Question: I am trying to center an image vertically and horizontally inside a div. The structure is as follows:
CSS:
'''
.imgWrapper {
background-color: #000;
height: 100%;
min-height: 480px;
position: relative;
text-align: center;
-webkit-user-select: none;
float: left;
}
.imgStg {
cursor: pointer;
display: block;
font-size: 0;
height: 100%;
min-height: 402px;
position: relative;
text-align: center;
width: 100%;
}
.imgStg img {
display: inline-block;
height: auto;
max-height: 100%;
max-width: 100%;
vertical-align: middle;
width: auto;
text-align: center;
}
'''
HTML:
'''
<div class="imgWrapper" style="width: 724px;line-height: 601px;">
<div class="imgStg">
<img src="http://placehold.it/500x300" style="width: 500px;height: 300px;"/>
</div>
</div>
'''
*Note that the height of 601px is defined in a parent element
For some odd reason when I view the HTML file on localhost in both google chrome and firefox the image is aligned at the top of the div, not the center.
The fiddle: <URL> is showing correctly, why/what is causing it to display at the top on my machine?
Screenshot of issue:

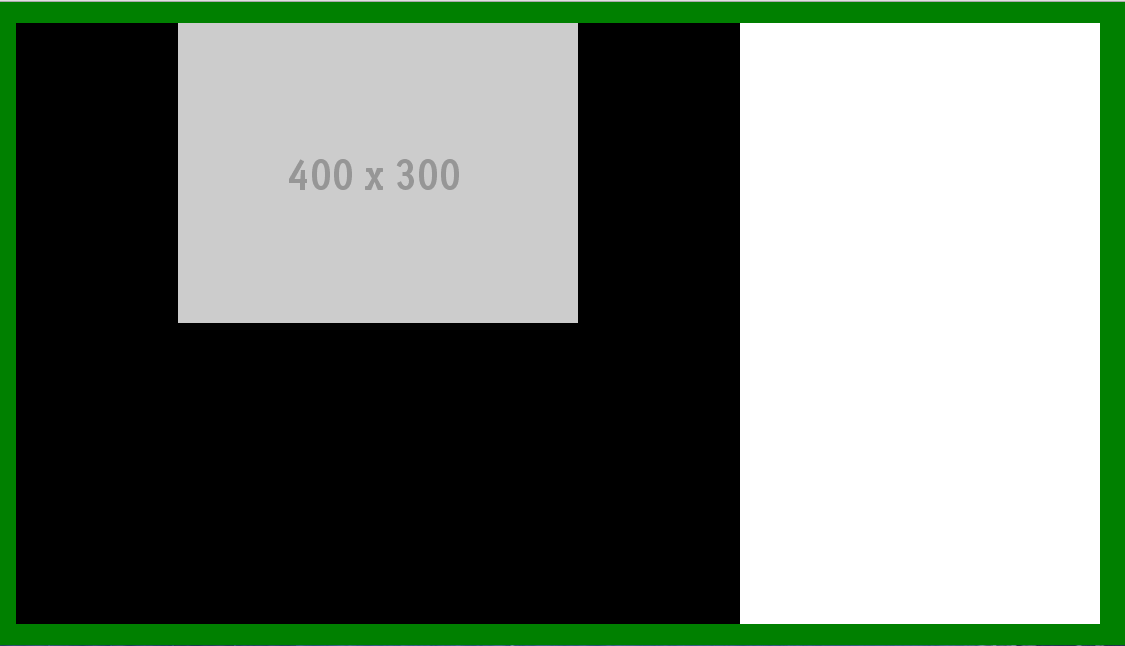
Answer: First of all height and line-height are not same. Try this code,
CSS:
'''
.imgWrapper {
background-color: #000;
height: 100%;
min-height: 480px;
position: relative;
text-align: center;
-webkit-user-select: none;
float: left;
}
.imgStg {
cursor: pointer;
display: block;
font-size: 0;
height: 100%;
min-height: 402px;
position: relative;
text-align: center;
width: 100%;
}
.imgStg img {
position: absolute;
top: 0;
left: 0;
right: 0;
bottom: 0;
margin: auto;
}
'''
HTML:
'''
<div class="imgWrapper" style="width: 724px;height: 601px;">
<div class="imgStg">
<img src="http://placehold.it/500x300" style="width: 500px;height: 300px;"/>
</div>
</div>
'''